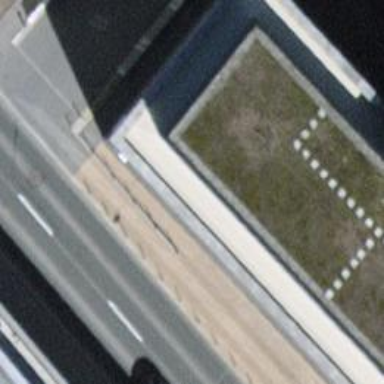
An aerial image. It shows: Bollard barrier.